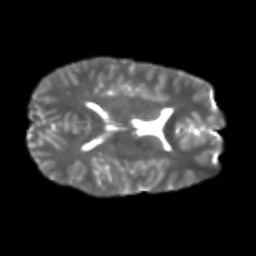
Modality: T2w
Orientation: axial
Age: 20
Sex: male
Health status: healthy
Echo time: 0.074 s